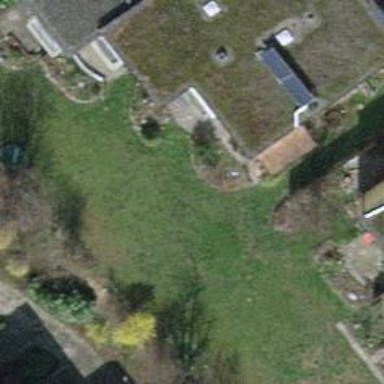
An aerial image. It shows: Terrace building.